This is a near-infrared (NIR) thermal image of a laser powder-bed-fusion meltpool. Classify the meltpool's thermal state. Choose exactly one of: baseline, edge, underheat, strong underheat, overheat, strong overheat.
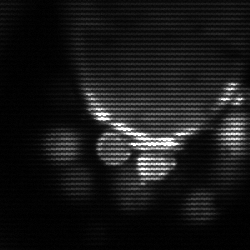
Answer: baseline